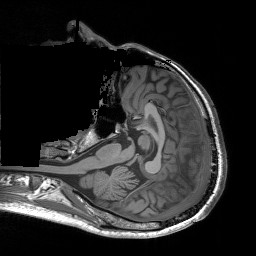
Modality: T1w
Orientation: axial